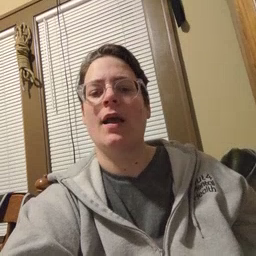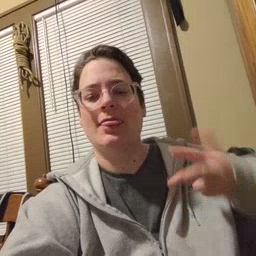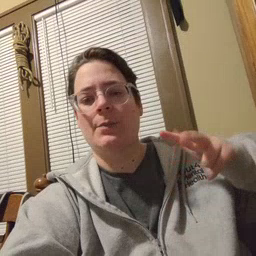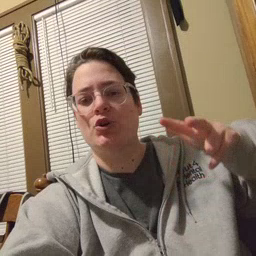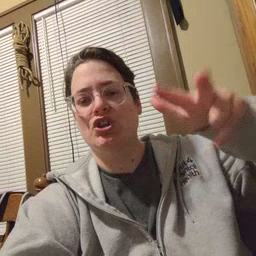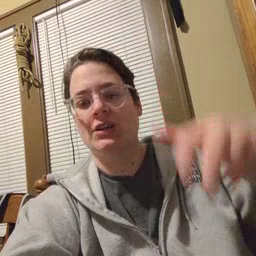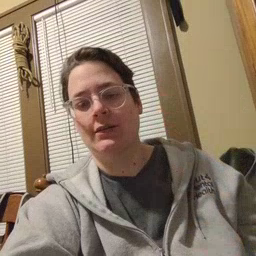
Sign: helicopter